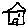
Label: house